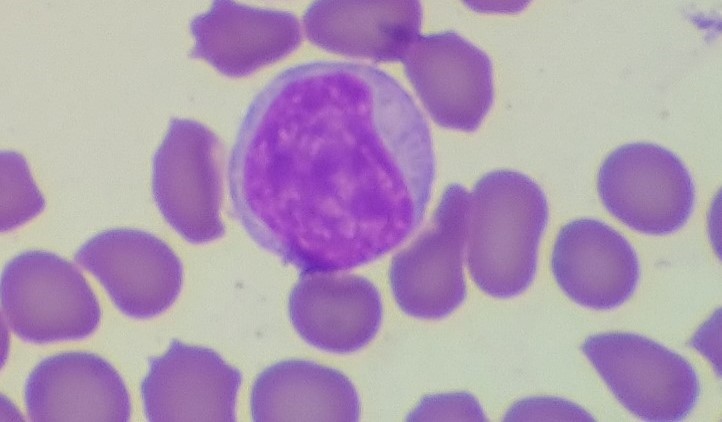
White blood cell type: Monocyte